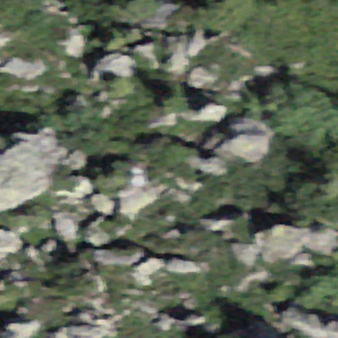
Label: bouldering_area